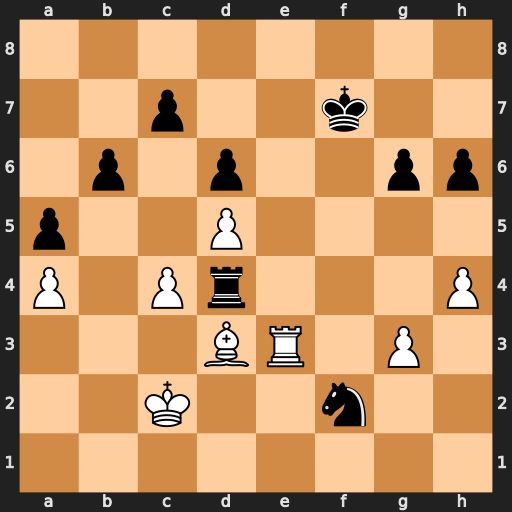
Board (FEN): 8/2p2k2/1p1p2pp/p2P4/P1Pr3P/3BR1P1/2K2n2/8
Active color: w
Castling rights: -
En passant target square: -
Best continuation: Rf3+ Kg7 Rxf2